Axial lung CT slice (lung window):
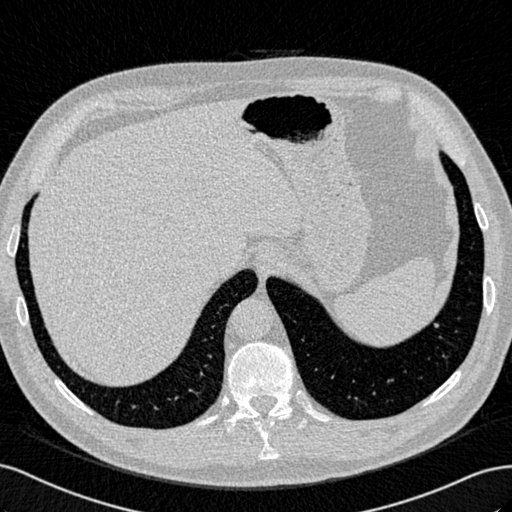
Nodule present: no